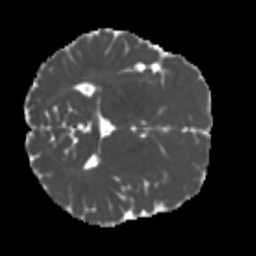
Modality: MD
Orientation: axial
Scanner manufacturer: siemens
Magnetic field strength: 3 T
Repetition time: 4 s
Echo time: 0.0594 s